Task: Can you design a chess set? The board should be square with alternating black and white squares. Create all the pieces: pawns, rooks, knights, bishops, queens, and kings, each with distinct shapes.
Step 335:
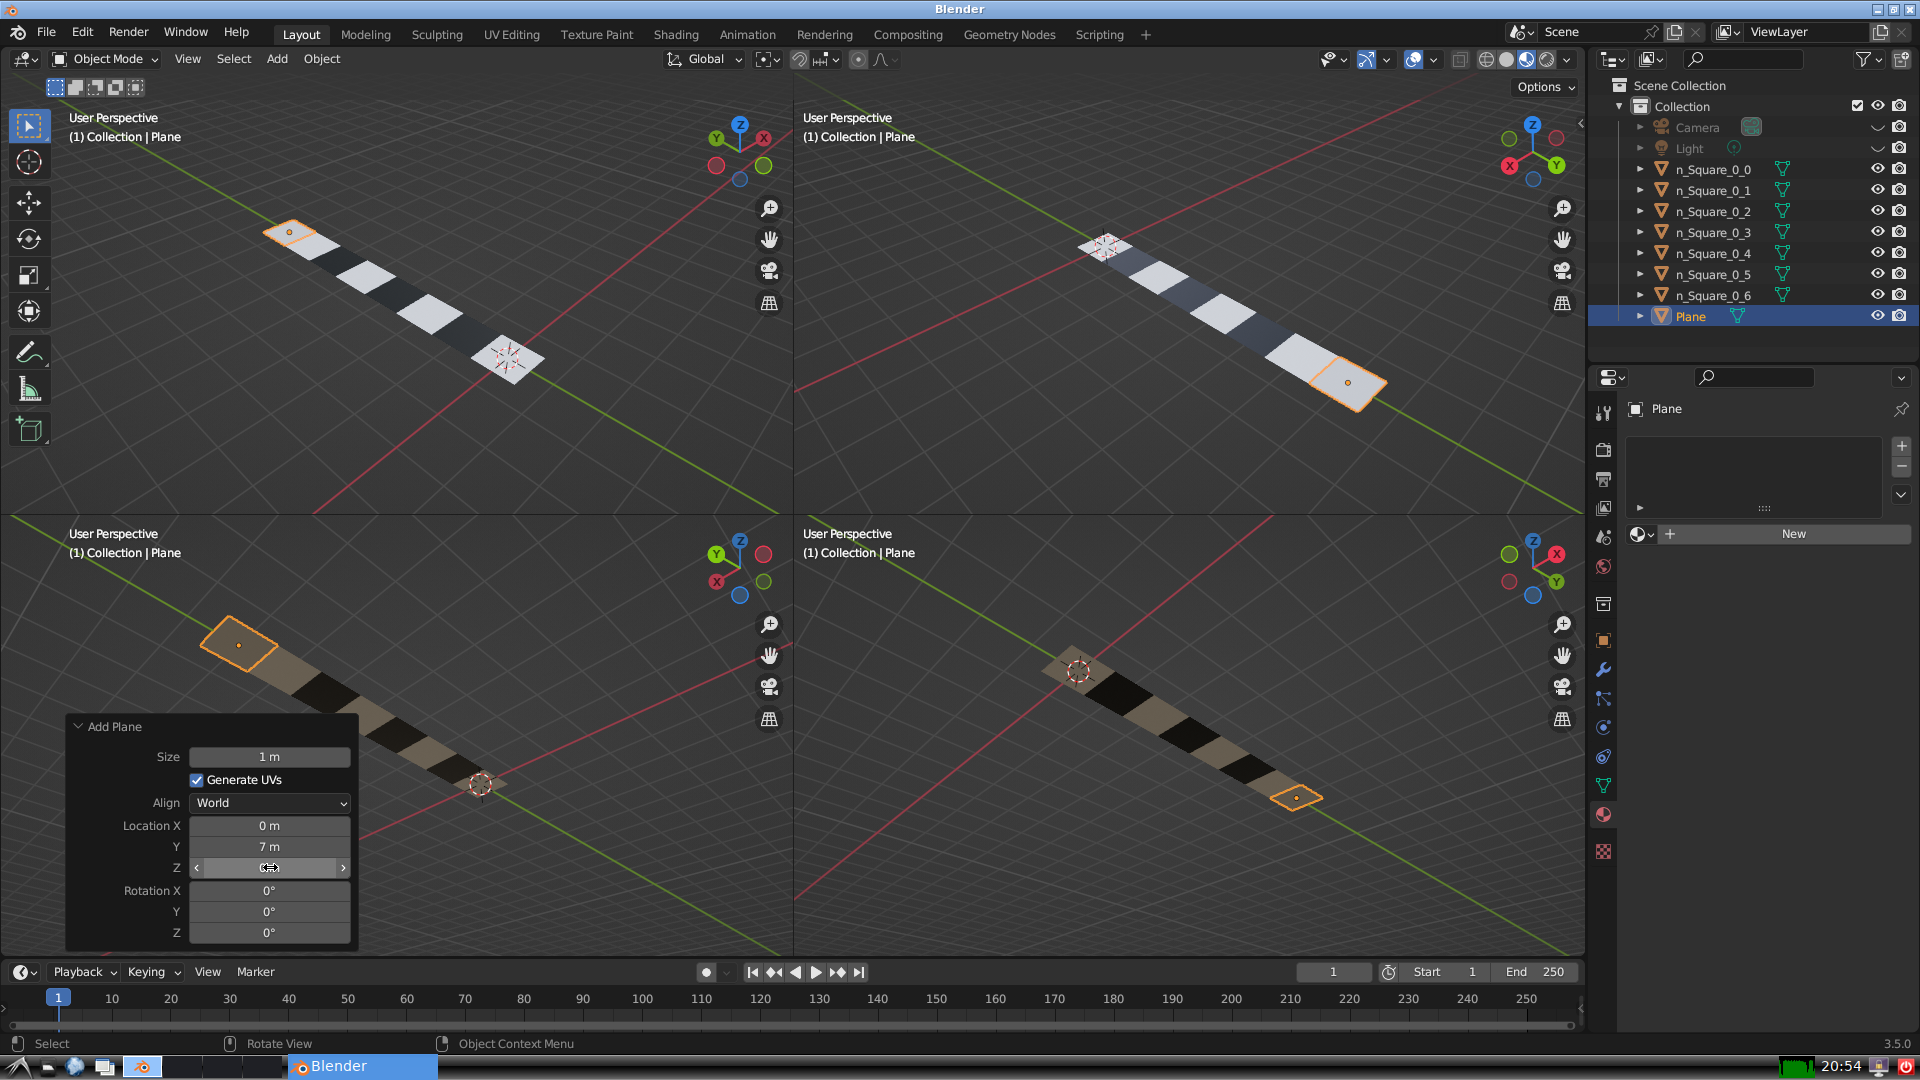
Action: {"mouse_move": [960, 540]}